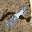
Label: 1